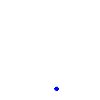
Particle: pion